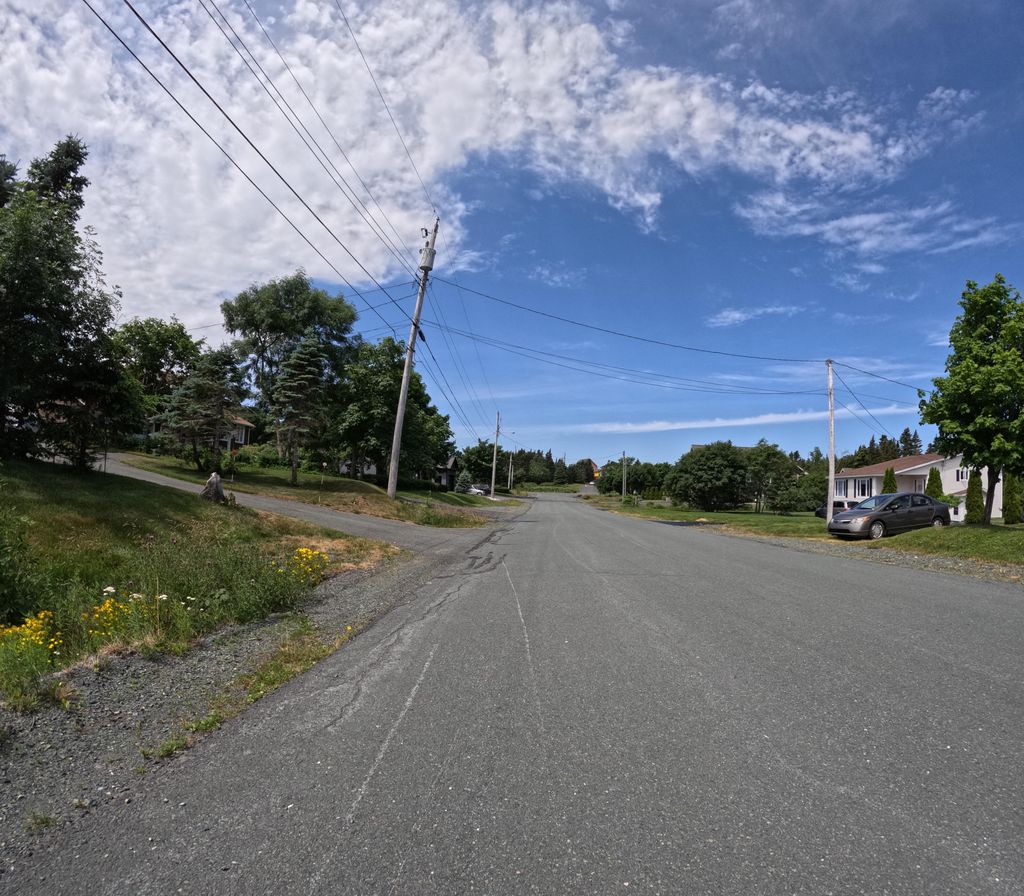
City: st_johns